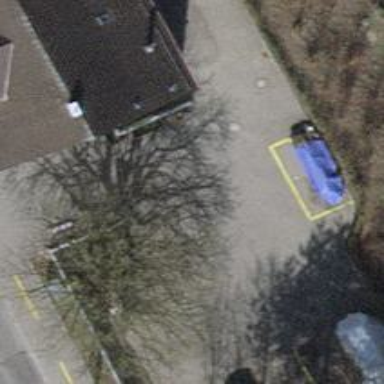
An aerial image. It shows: Driveway.